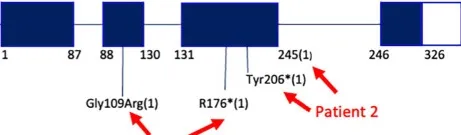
Genetic and clinical characteristics of SPENCDI patients. (C) Diagram illustrates the distribution of the reported ACP5 variants for patient #1 and patient #2. * : stop codon.
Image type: chart (chart)